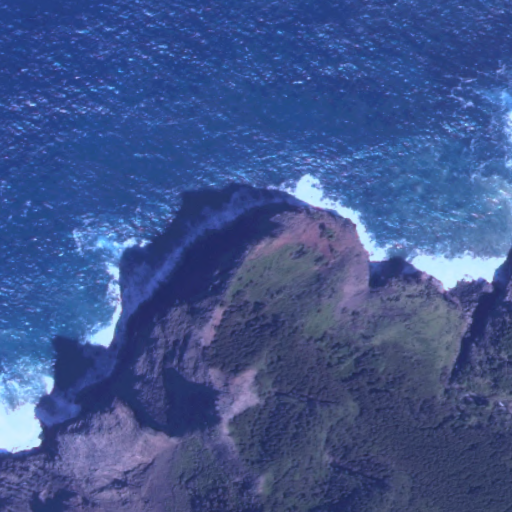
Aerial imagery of cliff(s) in Hawaii named Pōhakumanō containing only unknown